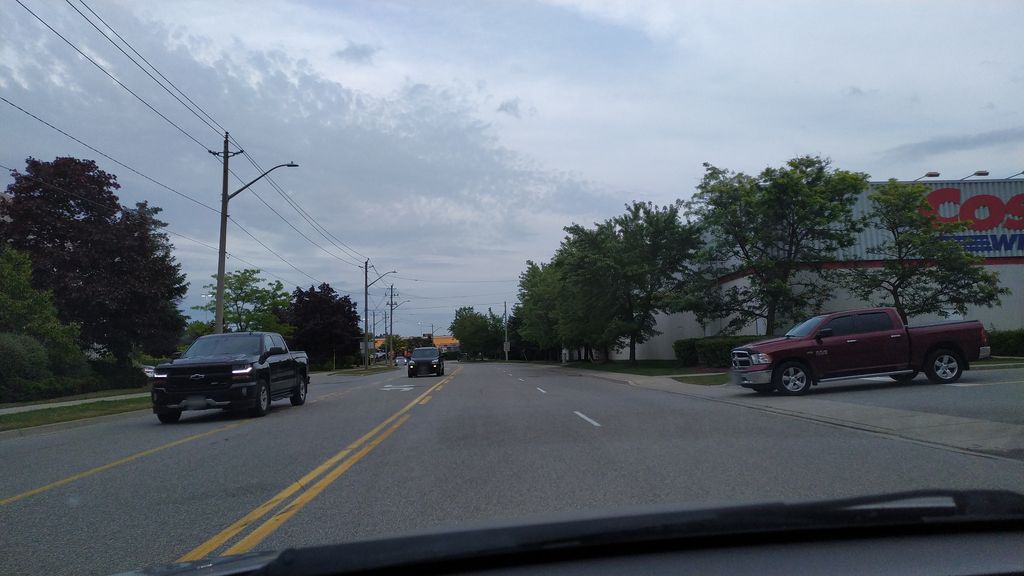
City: kitchener-waterloo